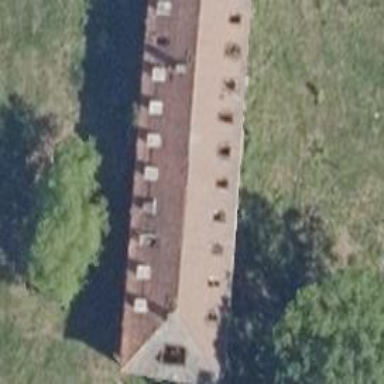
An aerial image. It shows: Building with hipped roof made of roof tiles.